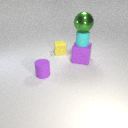
large purple rubber cube behind small purple rubber cylinder